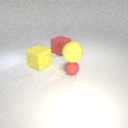
large yellow rubber cube behind small red rubber sphere